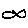
Label: fish